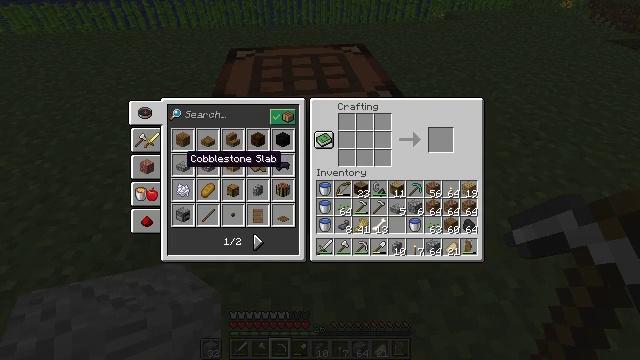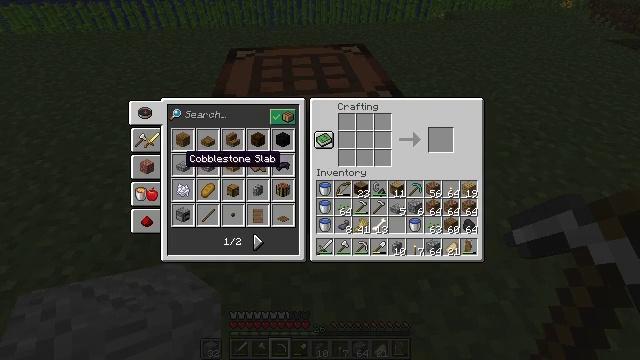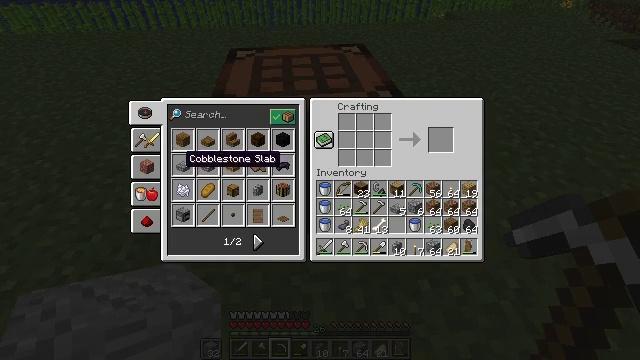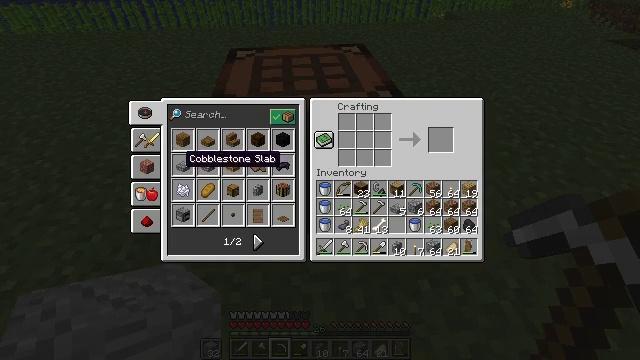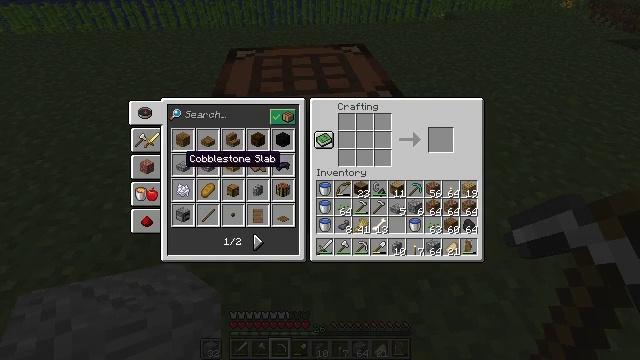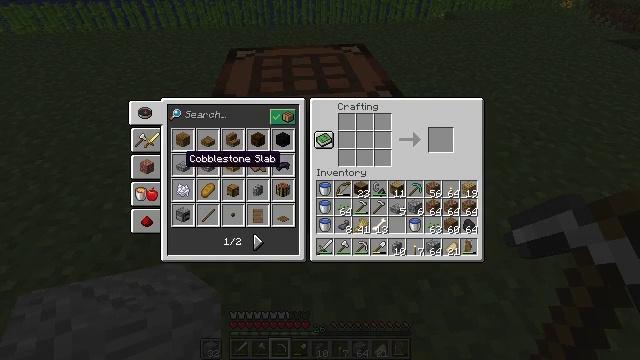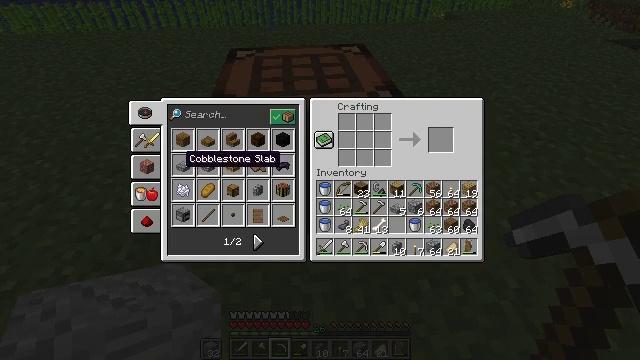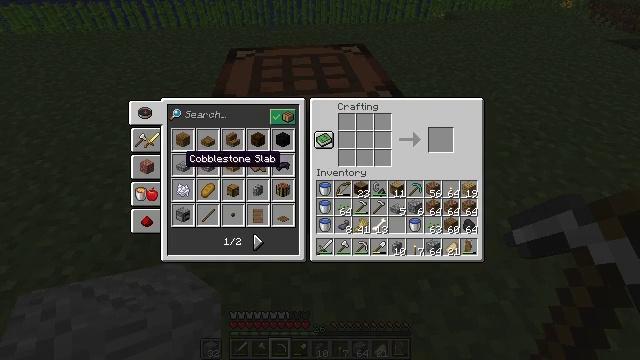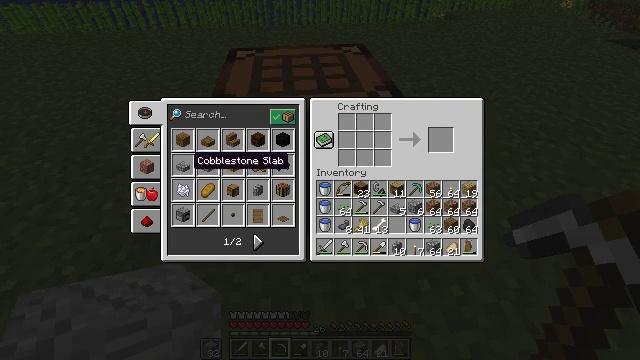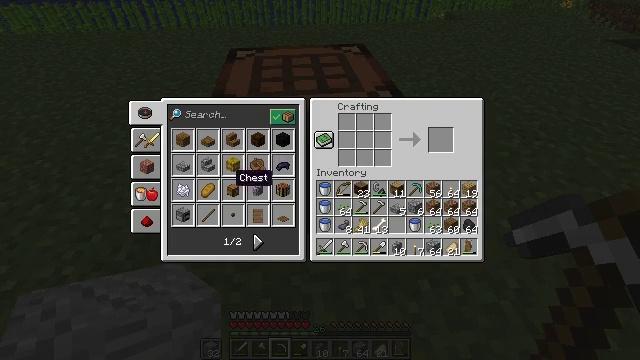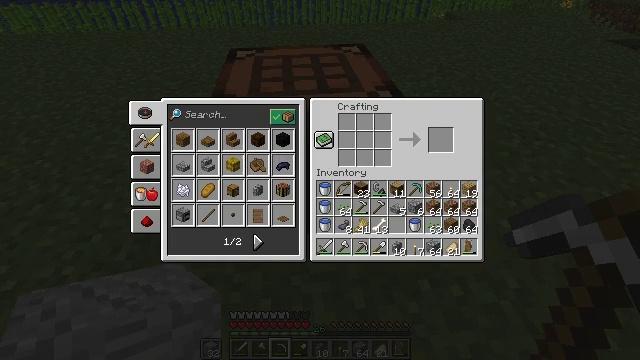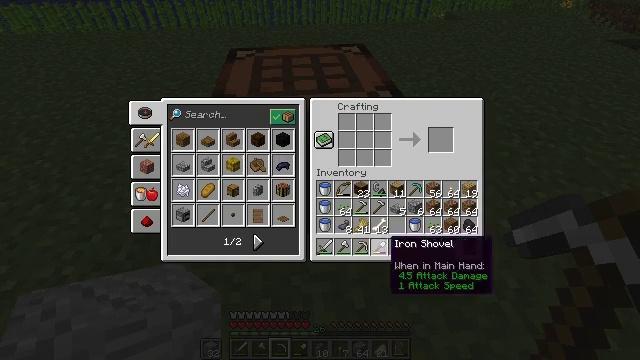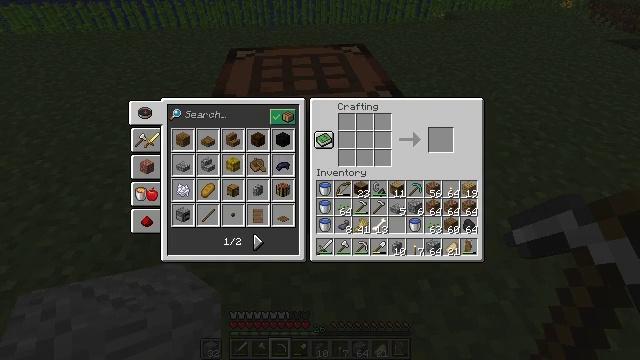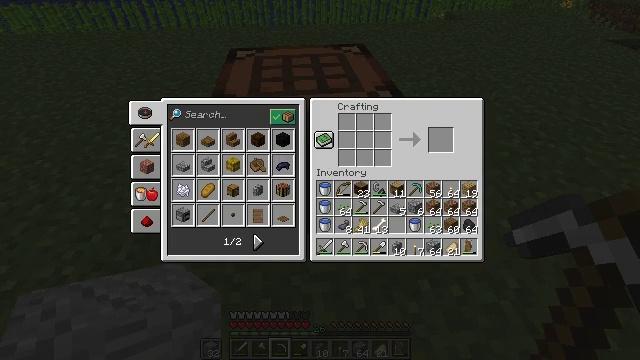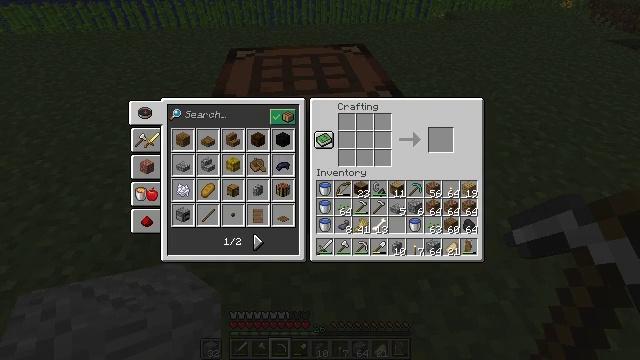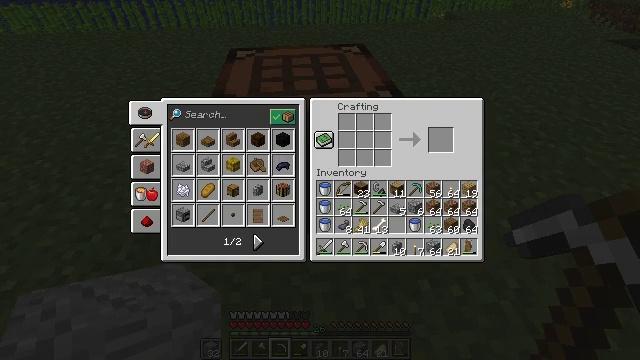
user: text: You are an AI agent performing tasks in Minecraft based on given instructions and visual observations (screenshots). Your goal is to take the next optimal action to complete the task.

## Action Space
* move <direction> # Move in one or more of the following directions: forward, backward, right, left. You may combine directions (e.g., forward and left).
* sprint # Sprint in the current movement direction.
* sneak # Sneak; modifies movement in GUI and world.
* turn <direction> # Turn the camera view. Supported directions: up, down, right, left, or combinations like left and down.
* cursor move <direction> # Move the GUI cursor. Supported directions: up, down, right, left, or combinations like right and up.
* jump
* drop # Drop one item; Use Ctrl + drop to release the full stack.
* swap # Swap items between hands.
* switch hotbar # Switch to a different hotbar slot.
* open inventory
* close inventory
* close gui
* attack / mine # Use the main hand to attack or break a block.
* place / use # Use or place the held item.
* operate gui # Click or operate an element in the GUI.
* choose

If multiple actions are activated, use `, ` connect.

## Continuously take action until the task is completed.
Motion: motion action
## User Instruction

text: Interact with the crafting table to craft an andesite slab.
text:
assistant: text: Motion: no_op
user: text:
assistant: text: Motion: no_op
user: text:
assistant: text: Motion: no_op
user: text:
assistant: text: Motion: no_op
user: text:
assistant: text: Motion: no_op
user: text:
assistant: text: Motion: no_op
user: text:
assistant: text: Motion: no_op
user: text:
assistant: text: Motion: turn right
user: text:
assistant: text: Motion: turn right and down
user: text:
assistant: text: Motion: turn right and down
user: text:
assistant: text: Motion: turn right and down
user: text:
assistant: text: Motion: turn right and down
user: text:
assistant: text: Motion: no_op
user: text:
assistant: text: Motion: no_op
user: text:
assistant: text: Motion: no_op
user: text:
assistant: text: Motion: turn right
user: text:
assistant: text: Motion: turn right
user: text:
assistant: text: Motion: no_op
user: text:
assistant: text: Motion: no_op
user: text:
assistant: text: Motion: no_op
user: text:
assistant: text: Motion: no_op
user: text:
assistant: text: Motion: no_op
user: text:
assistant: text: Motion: no_op
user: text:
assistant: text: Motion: no_op
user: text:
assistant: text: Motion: no_op
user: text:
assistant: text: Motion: no_op
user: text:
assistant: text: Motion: no_op
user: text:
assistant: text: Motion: no_op
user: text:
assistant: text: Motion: no_op
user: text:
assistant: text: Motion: no_op